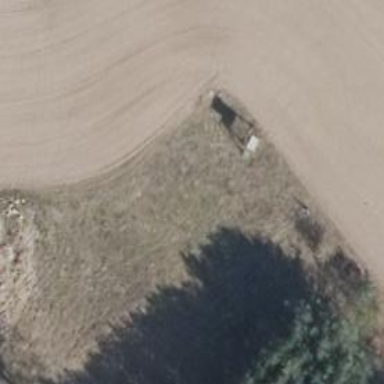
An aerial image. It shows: Hunting stand.